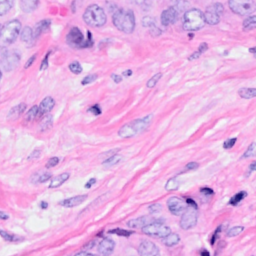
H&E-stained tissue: Breast